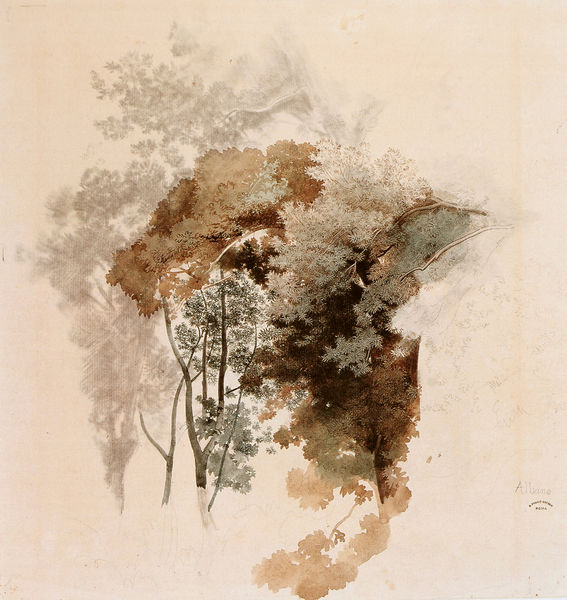
Titel: Baumstudie bei Albano/Italien
Künstler: Heinrich Dreber
Standort: Schweinfurt
Institution: Museum Georg Schäfer
Schlagwörter: baum, blau, blätter, dunkel, gemälde, laub, schatten, wasser, weiß, aquarell, bäume, grün, landschaft, ocker, äste, ausschnitt, braun, dunkelbraun, grau, hintergrund, licht, schwarz, skizze, zeichnung, rot, beige, malerei, signatur, ast, baumstamm, natur, stamm, zweige, blatt, pflanzen, kontrast, rosa, wald, zart, japan, papier, studie, abstrakt, hellbraun, farbe, schattierung, vergilbt, wasserfarbe, herbst, signiert, romantik, stämme, detail, melancholie, foto, laviert, wasserfarben, zweig, stempel, entwurf, verschwommen, einfarbig, geäst, rechteckig, laubbäume, hochkant, filigran, olivgrün, teile, uni, grüm, lavierend, nebeneinander, baruntöne, bäumr, albano, zweit, blattstudie, zarte farbe